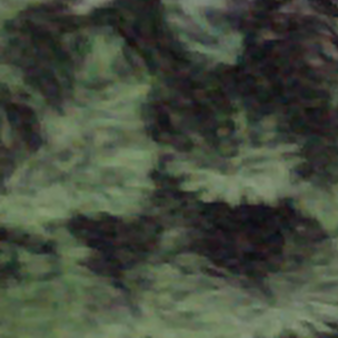
Label: other